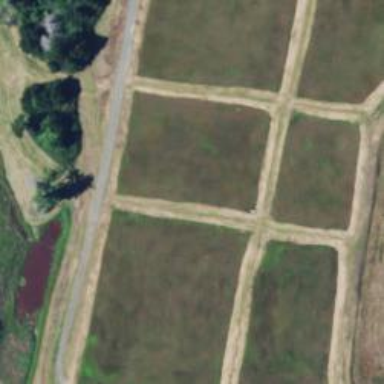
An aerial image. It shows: Farmland with cranberries as the main crop.